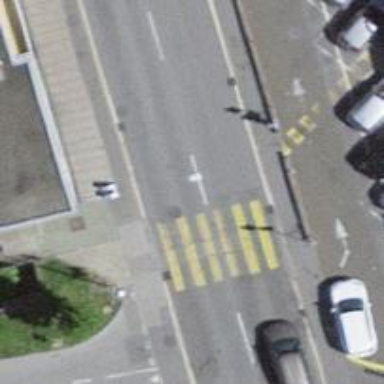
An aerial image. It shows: Uncontrolled zebra crossing on the road.